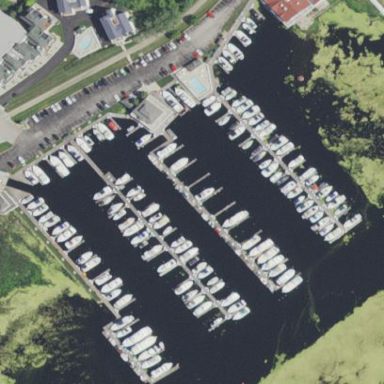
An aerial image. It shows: Marina on leisure land.